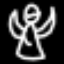
Label: angel